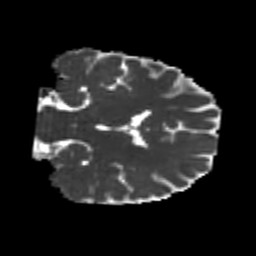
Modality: MD
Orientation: coronal
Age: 25
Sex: male
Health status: healthy
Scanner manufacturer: philips
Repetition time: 7.388 s
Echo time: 0.08599 s